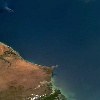
Label: water